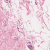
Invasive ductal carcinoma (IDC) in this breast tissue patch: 0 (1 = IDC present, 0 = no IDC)